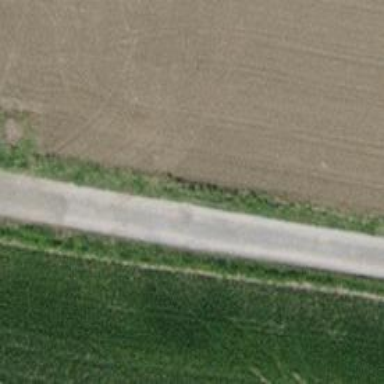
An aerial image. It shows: Agricultural track with asphalt surface of grade2. It is suitable for agricultural motorcars.